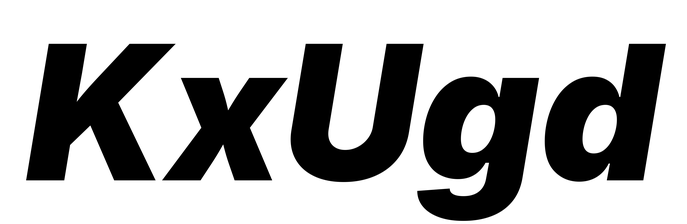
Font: Inter-Italic_Black_Italic